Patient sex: M
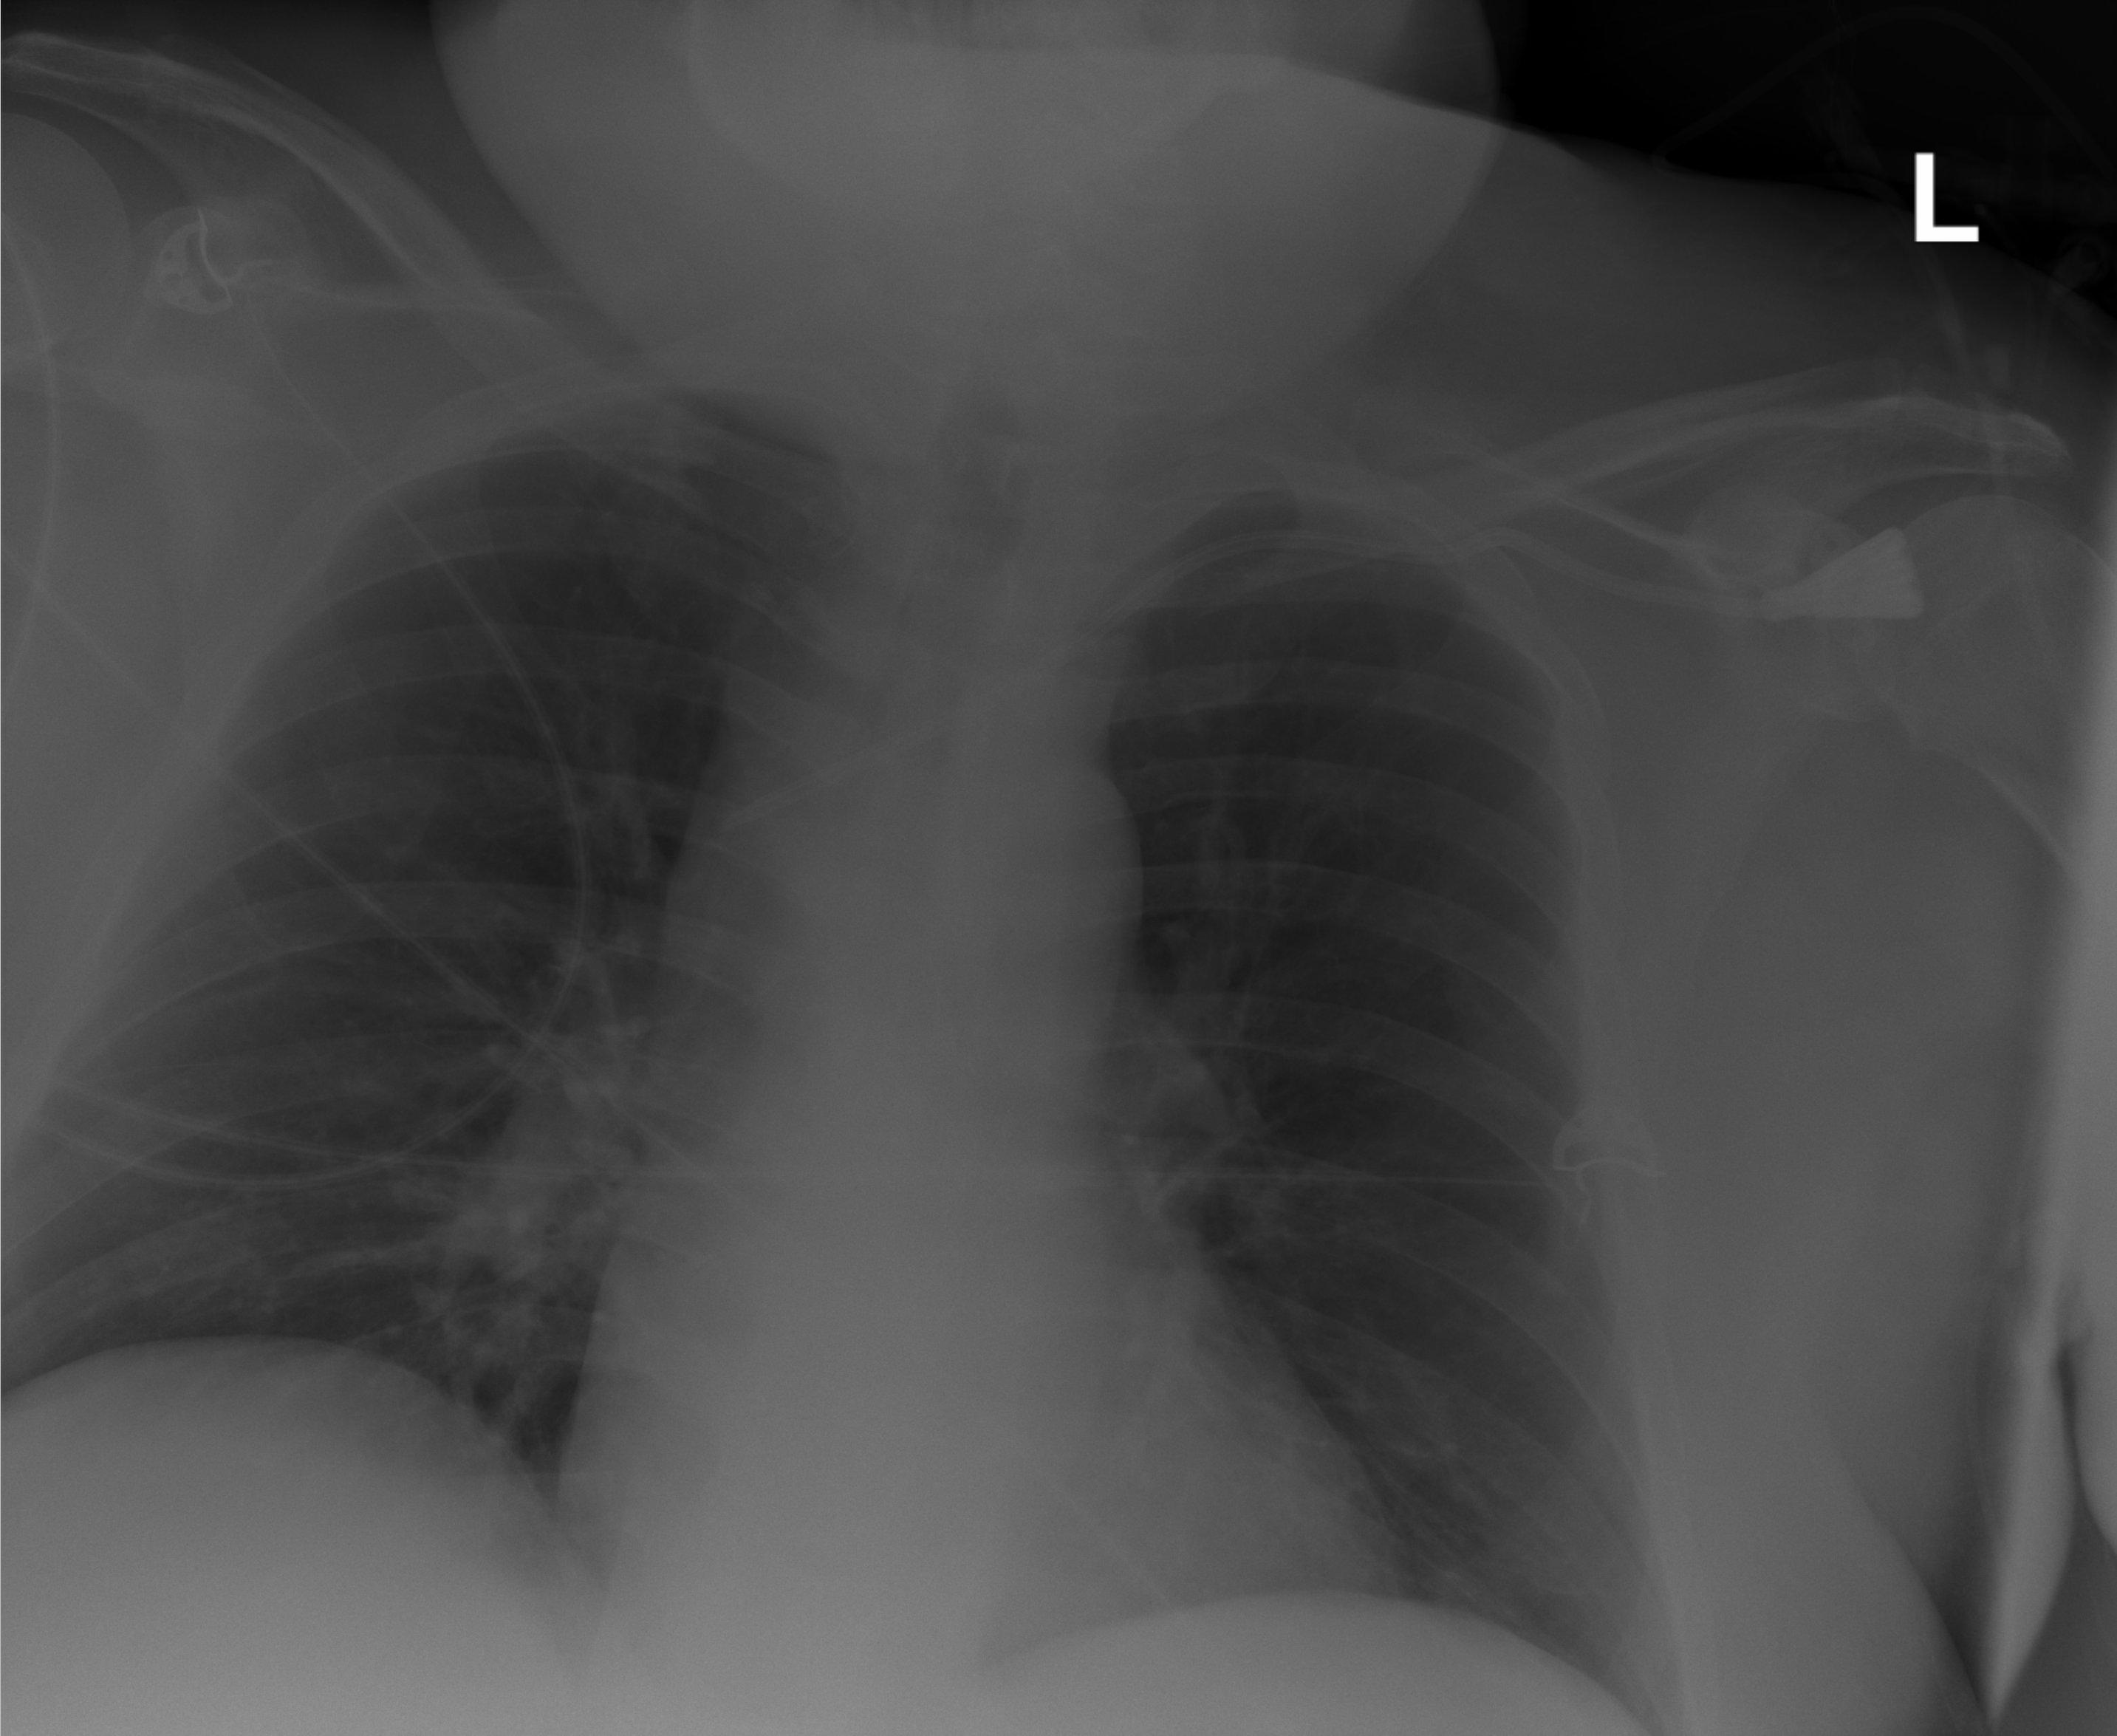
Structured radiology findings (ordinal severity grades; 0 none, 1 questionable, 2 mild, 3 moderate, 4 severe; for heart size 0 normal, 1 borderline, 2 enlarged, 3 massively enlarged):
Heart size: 2
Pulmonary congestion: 0
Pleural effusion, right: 0
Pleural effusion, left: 1
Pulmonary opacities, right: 0
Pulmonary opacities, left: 0
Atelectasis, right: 2
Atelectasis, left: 2